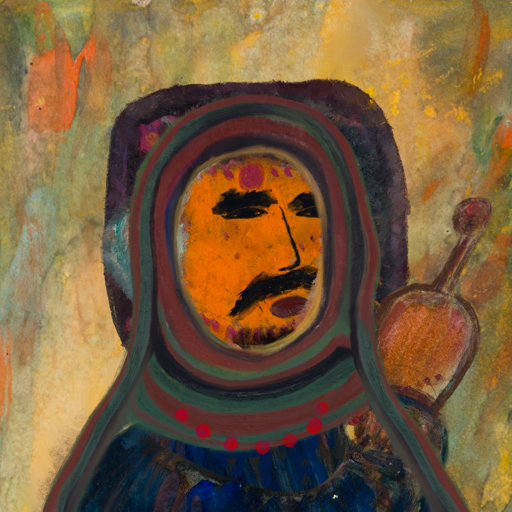
Background: Comrade, Head And Neck Side: Doll_w_Hair, Face Side: Mosgoul, Bust: Pipe, Hair Side: Boggyland, Head Accessory: After_Raid_Scarf, Second Necklace: Blank, Necklace: Irani_3, Baby: Blank